Field crop: maize
Growth stage: 1
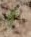
Species: atriplex